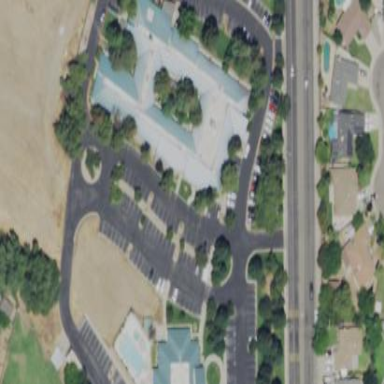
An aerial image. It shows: Nursing home.